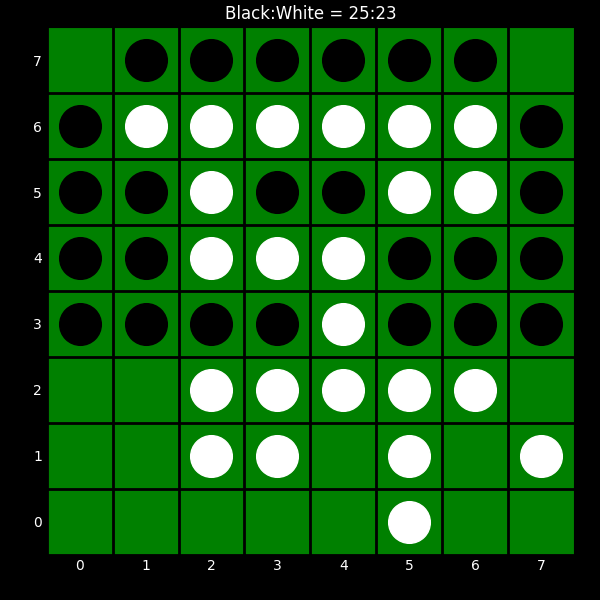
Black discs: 25
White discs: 23